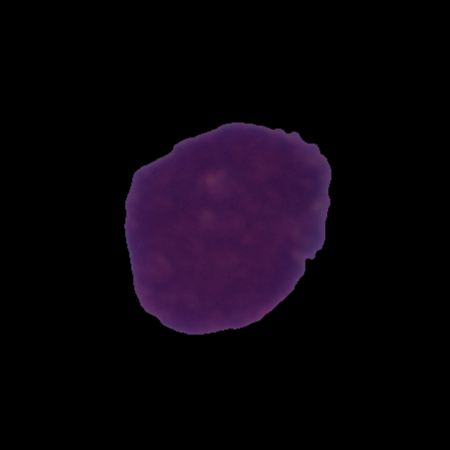
Label: cancer